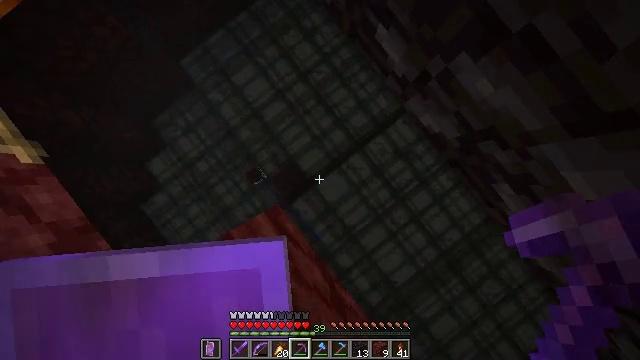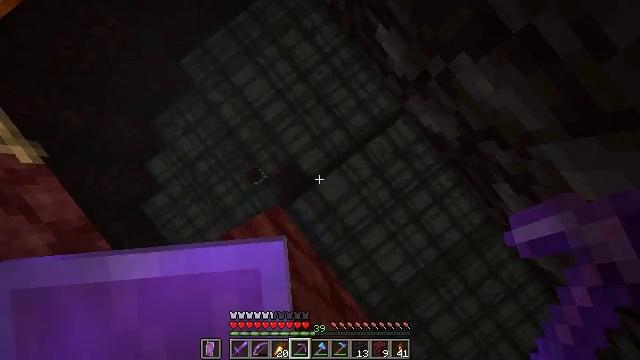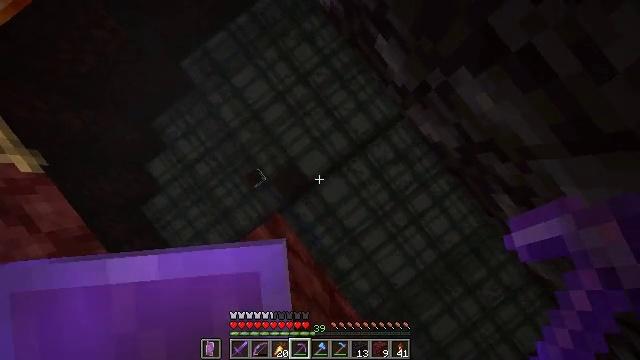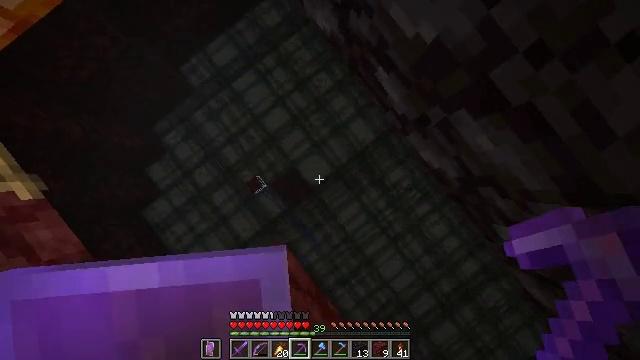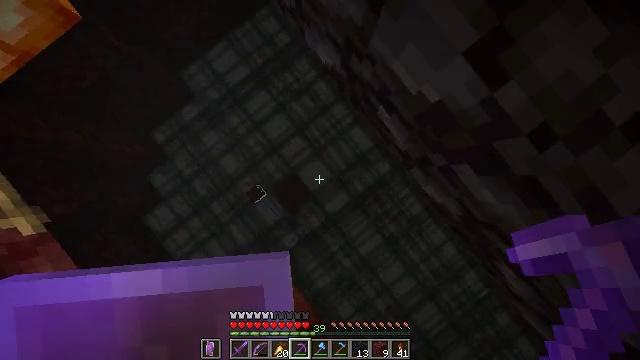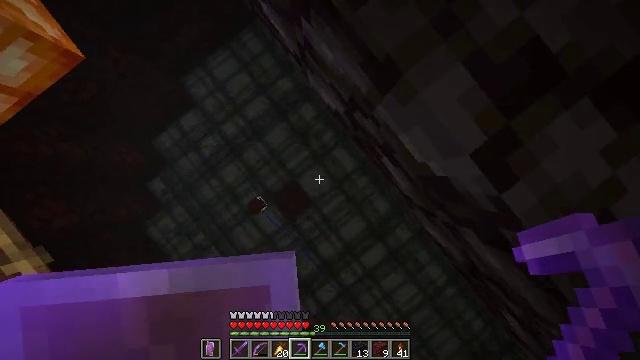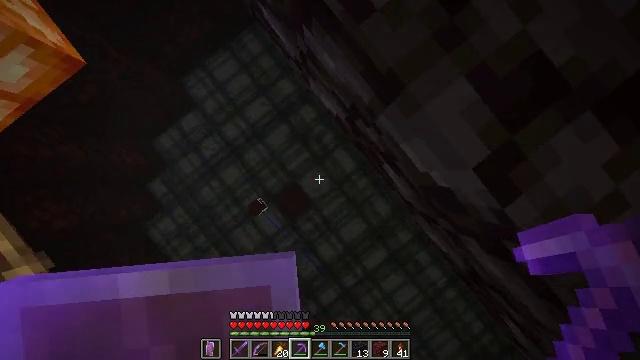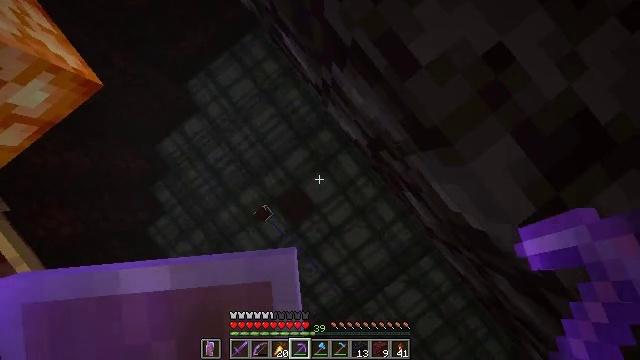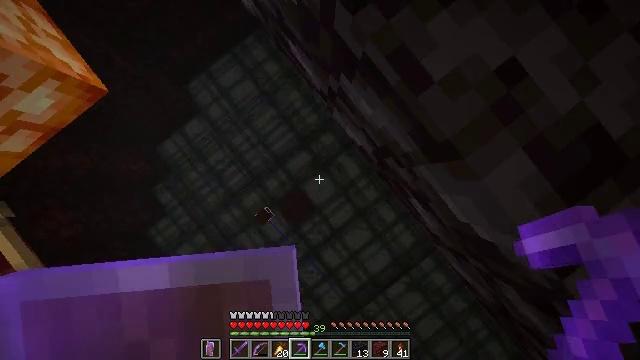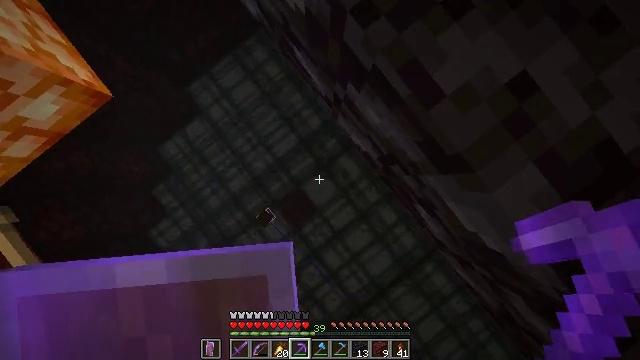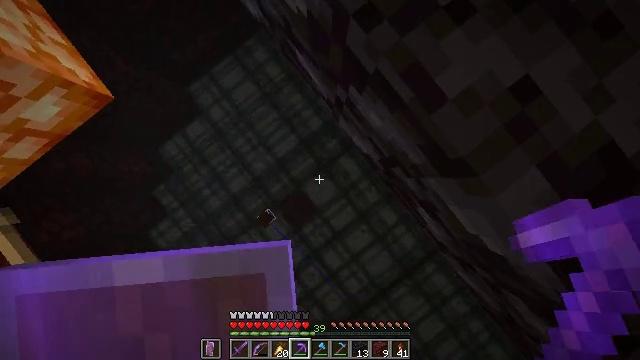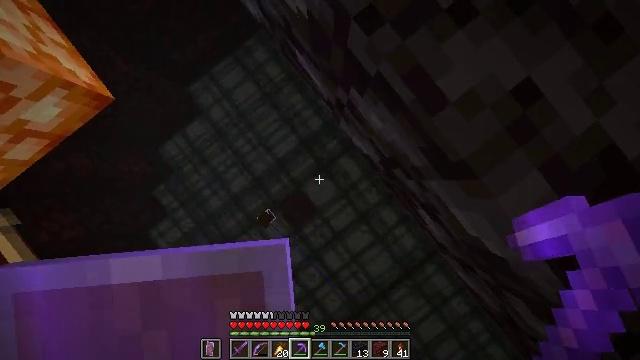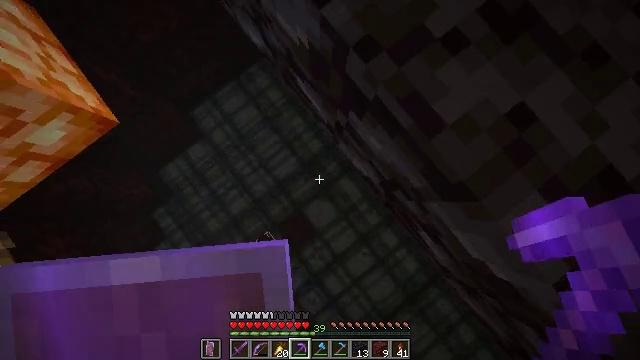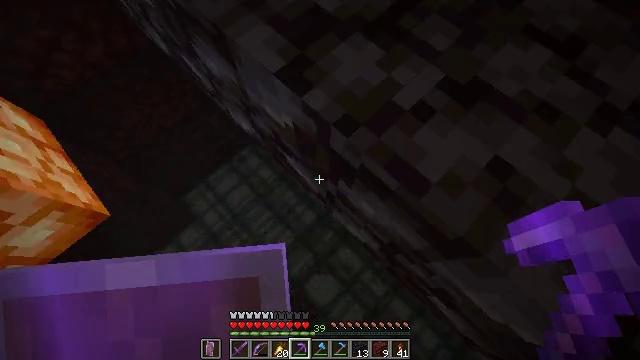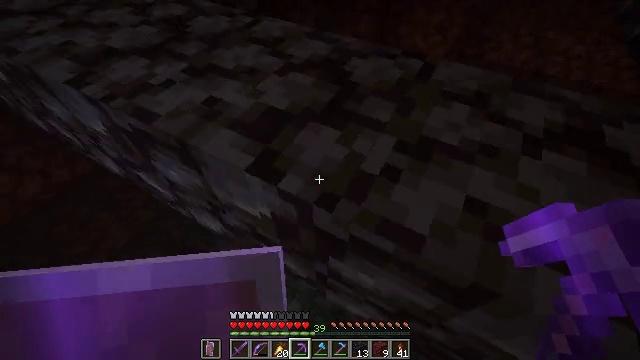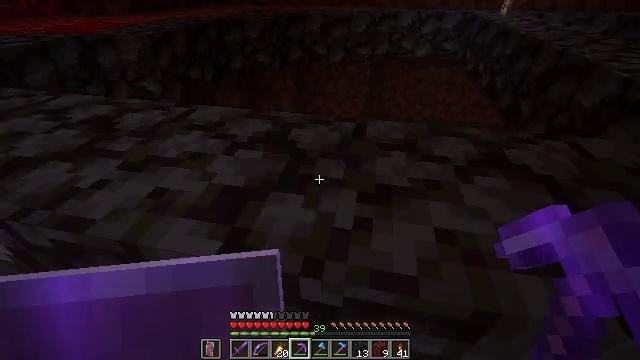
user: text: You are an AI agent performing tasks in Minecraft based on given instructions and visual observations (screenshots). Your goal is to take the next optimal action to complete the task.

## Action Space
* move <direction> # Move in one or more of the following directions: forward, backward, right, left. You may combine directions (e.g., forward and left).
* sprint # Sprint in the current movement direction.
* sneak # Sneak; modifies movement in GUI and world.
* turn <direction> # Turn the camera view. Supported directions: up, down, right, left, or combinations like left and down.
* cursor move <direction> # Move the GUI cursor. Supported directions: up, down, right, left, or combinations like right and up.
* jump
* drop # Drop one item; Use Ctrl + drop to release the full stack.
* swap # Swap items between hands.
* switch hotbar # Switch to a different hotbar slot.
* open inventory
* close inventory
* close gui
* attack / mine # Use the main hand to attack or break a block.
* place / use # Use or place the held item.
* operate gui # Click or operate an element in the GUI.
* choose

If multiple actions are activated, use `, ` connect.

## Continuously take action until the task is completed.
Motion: motion action
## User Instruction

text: Break the nether wart block with a tool.
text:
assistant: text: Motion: no_op
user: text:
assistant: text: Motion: move forward
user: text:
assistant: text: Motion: move forward
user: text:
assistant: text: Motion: move forward
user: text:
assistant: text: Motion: move forward
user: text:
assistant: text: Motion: move forward
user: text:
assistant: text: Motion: no_op
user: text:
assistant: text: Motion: no_op
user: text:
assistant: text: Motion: no_op
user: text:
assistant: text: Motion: no_op
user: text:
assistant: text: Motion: no_op
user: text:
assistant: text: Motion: turn up
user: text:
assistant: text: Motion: turn right and up
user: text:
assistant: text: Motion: move left, turn right and up
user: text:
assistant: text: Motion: move left, turn right and up
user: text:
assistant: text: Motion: move left, turn right and up
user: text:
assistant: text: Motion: move left, turn right and up
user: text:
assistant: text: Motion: no_op
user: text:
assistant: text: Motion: no_op
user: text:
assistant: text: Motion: no_op
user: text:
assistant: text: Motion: no_op
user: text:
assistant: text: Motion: move forward, jump
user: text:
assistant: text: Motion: move forward, jump
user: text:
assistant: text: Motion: move forward, jump
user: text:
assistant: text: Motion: move forward and move left, jump
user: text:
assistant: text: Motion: move forward and move left
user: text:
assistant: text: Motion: move forward and move left
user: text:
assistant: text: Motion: move forward and move left
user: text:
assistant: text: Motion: move forward and move left
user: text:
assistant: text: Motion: move forward and move left